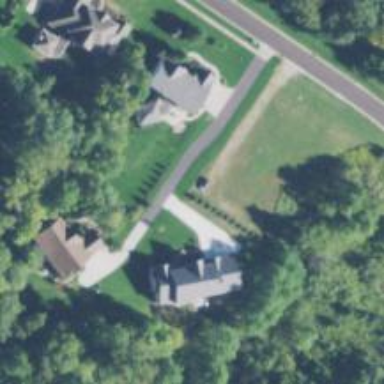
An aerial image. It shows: Asphalt surface service road used as shared driveway.